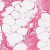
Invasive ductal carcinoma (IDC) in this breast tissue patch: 0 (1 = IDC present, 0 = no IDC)